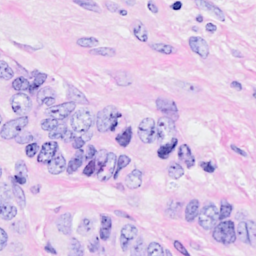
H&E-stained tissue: Breast